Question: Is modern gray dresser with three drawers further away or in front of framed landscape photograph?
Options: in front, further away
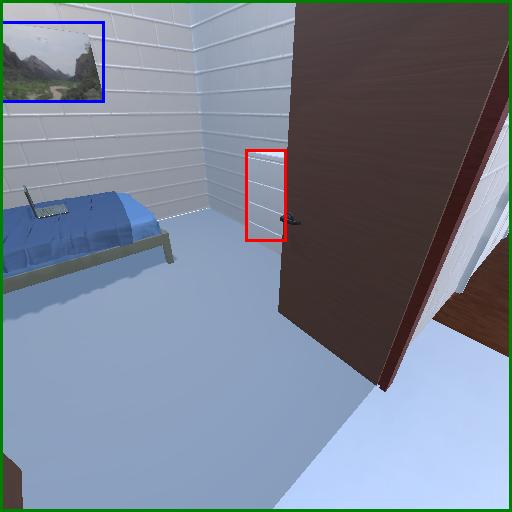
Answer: in front